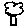
Label: tree